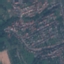
Land use / land cover: Residential